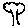
Label: tree